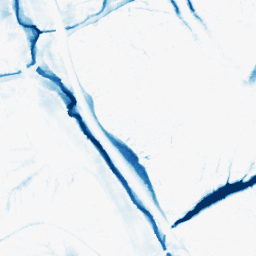
Category: morphological
Decomposition family: morphological_ellipse
Decomposition parameters: operation: closing
width: 20
height: 30
Upsampling method: cubic_catmull_rom
Upsampling parameters: scale: 4
Upsampling scale: 4